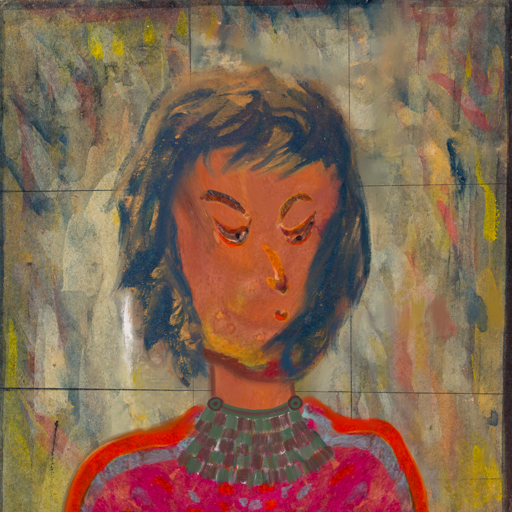
Background: GypsyMother, Head And Neck Side: Mother_And_Son_Son, Face Side: Hypocrite, Bust: Sisters, Hair Side: In_The_Sun, Head Accessory: Blank, Second Necklace: After_Raid, Necklace: Blank, Baby: Blank